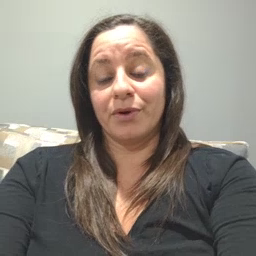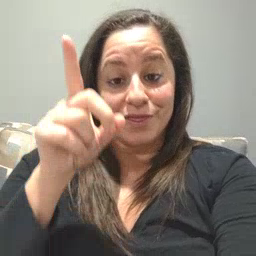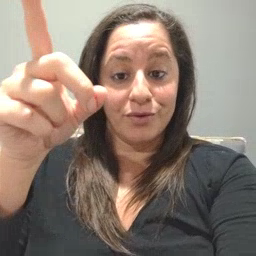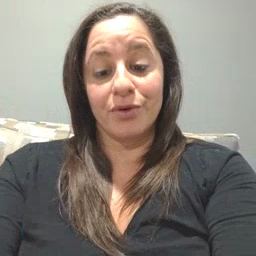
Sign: there